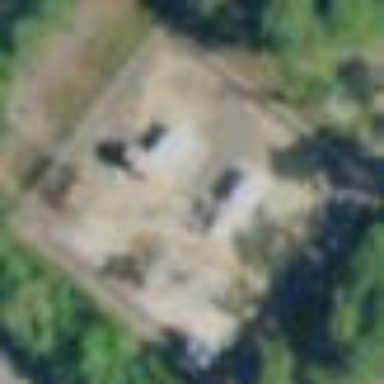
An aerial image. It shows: Substation enclosed by chain link fence.